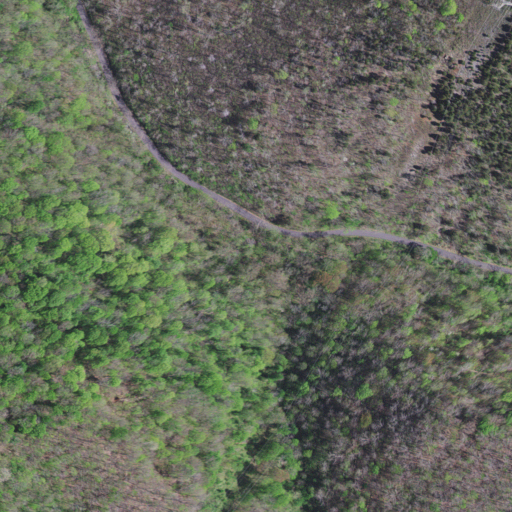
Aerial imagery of valley in Virginia named Muddy Hollow containing deciduous forest and open development